Field crop: maize
Growth stage: 2
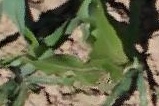
Species: maize